Question: Is it possible to create a table with different number of cells in each and every row with the same width and height ..?? If so how it can be done in a simpler way ..???
Note:
1. Row width and height are same
2. Cell width differs in each and every row <table>
<tr>
<td>&nbsp;</td>
<td>&nbsp;</td>
<td>&nbsp;</td>
</tr>
<tr>
<td colspan="2">&nbsp;</td>
<td>&nbsp;</td>
</tr>
<tr>
<td colspan="3">&nbsp;</td>
</tr>
This is what i have tried using coll span ..Here let's say first row cells width is 30px,30px,30px . if i use coll span , it will be like 60px,30px but i want it as 50px,40px with only 2 cells
I want like this
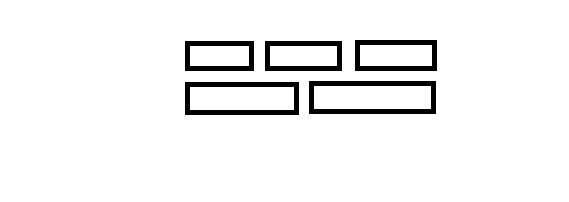
Answer: You can use 'colspan' to create cells that span multiple columns.
<URL>

'''
<table>
<tr>
<td>&nbsp;</td>
<td>&nbsp;</td>
<td>&nbsp;</td>
</tr>
<tr>
<td colspan="2">&nbsp;</td>
<td>&nbsp;</td>
</tr>
<tr>
<td colspan="3">&nbsp;</td>
</tr>
</table>
'''
If you want all to be the same width and height but only have the number of cells differ you can just not style certain cells in the '<table>'.
<URL>

'''
<table>
<tr>
<td class="content">&nbsp;</td>
<td></td>
<td></td>
</tr>
<tr>
<td class="content">&nbsp;</td>
<td class="content">&nbsp;</td>
<td></td>
</tr>
<tr>
<td class="content">&nbsp;</td>
<td class="content">&nbsp;</td>
<td class="content">&nbsp;</td>
</tr>
</table>
'''
## Update
Your update with the image, yes you can accomplish this using 'colspan':
<URL>

'''
<table>
<tr>
<td>&nbsp;</td>
<td colspan="2">&nbsp;</td>
<td>&nbsp;</td>
</tr>
<tr>
<td colspan="2">&nbsp;</td>
<td colspan="2">&nbsp;</td>
</tr>
</table>
'''
This uses four columns, the middle two are smaller than the others, here is an image that illustrates how the columns are set up:

## Update #2
Here is an example of more randomly sizes cells. The first row 10%, 90% and the second row 55%, 45%.
<URL>

'''
<table>
<tr>
<td></td>
<td colspan="2"></td>
</tr>
<tr>
<td colspan="2"></td>
<td></td>
</tr>
</table>
'''
'''
table {
width:100px;
}
td {
border: 1px solid #000;
height:1em;
}
tr:first-child td:first-child {
width:10%;
}
tr:first-child td:last-child {
width:90%;
}
tr:last-child td:first-child {
width:55%;
}
tr:last-child td:last-child {
width:45%;
}
'''